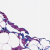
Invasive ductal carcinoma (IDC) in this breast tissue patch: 0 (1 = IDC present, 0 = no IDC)